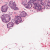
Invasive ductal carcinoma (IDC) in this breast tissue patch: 0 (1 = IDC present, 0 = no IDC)